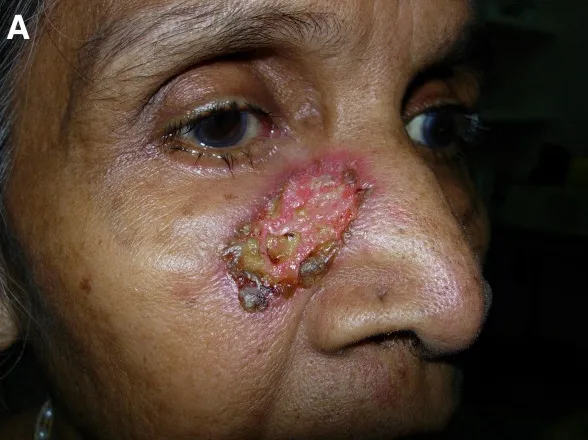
Examination results of case 6. (A) Face photograph of case 6 showing large ulceration on the right cheek below the right lower eyelid.
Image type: medical_photograph (other_medical_photograph)